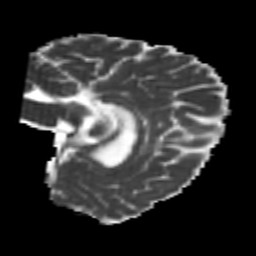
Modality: MD
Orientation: sagittal
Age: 20
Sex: male
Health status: healthy
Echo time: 0.074 s